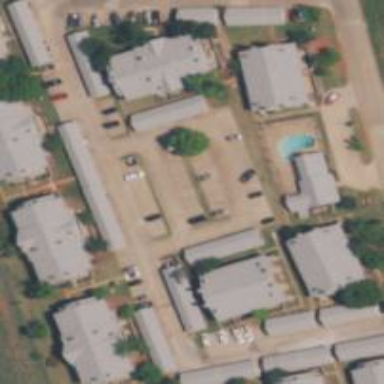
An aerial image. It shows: Living street.